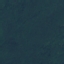
Label: Forest